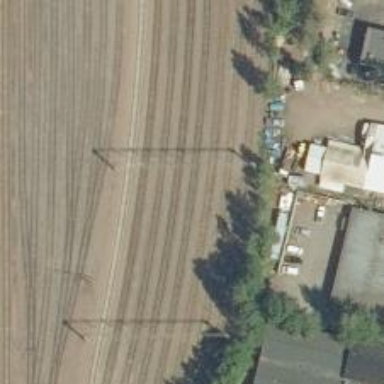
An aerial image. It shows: Rail yard with electrified contact lines for the railway.